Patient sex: M
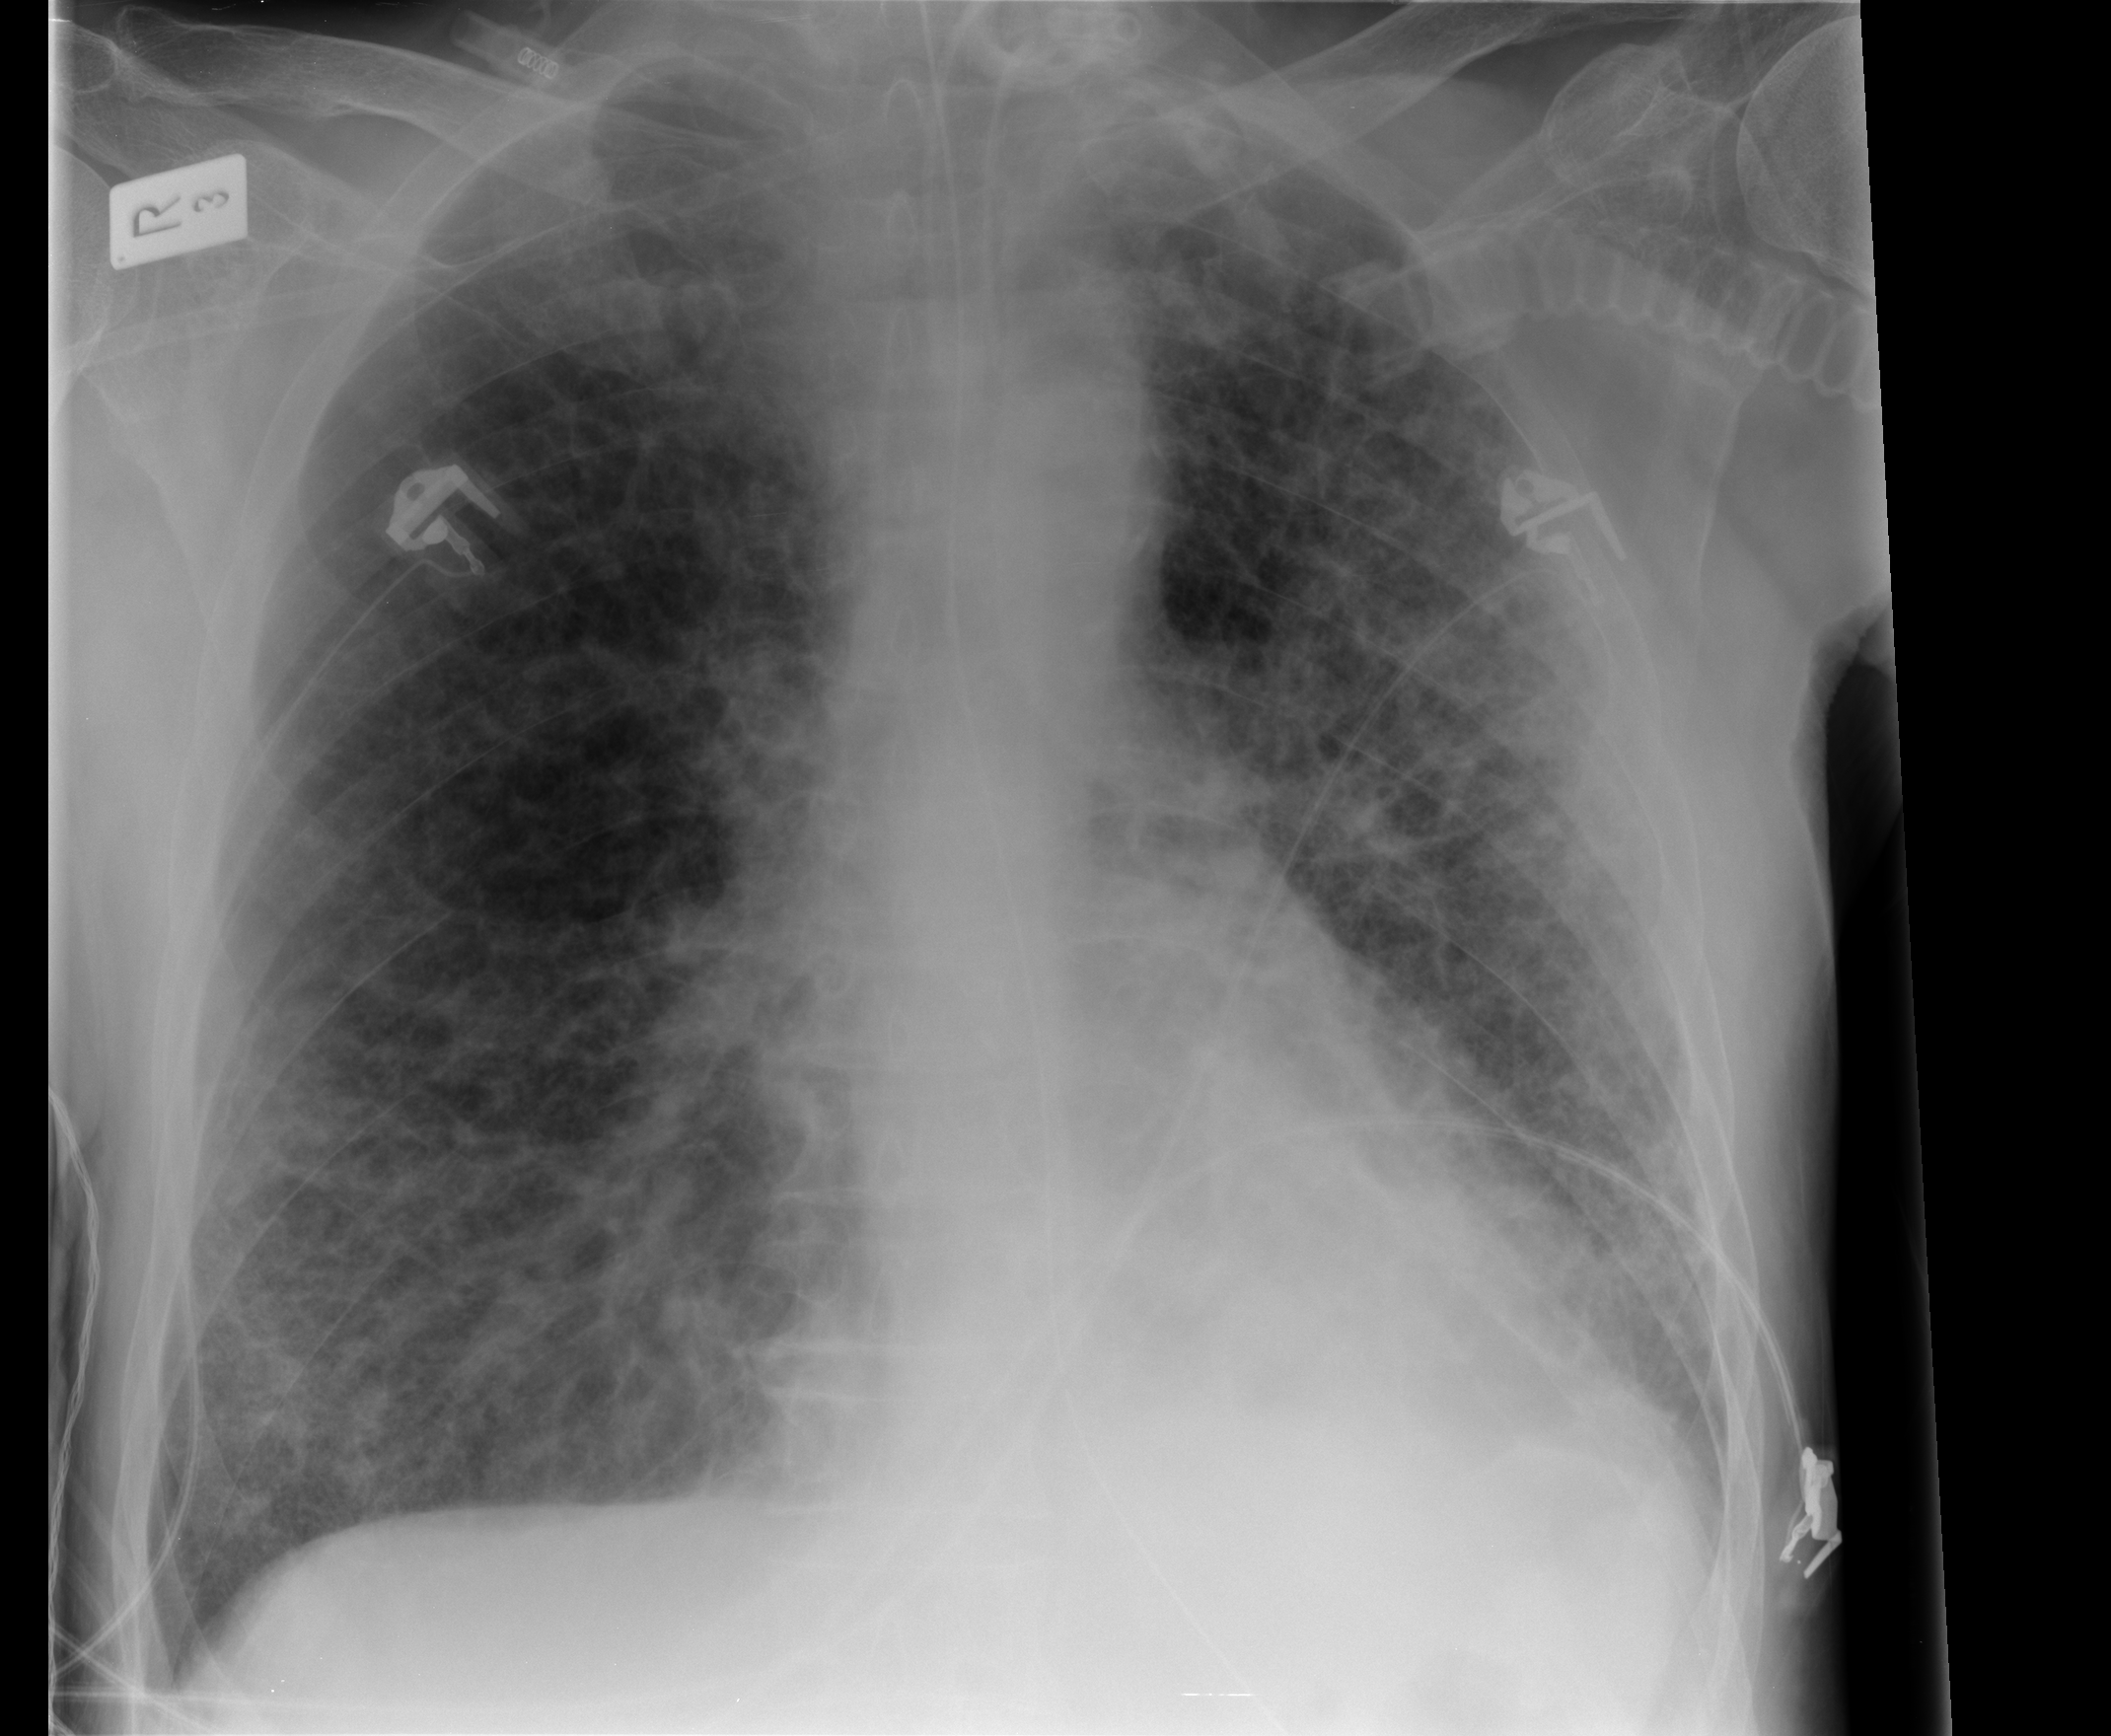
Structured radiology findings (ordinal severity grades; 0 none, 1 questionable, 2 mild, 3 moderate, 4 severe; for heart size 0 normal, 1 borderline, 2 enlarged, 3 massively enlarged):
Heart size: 0
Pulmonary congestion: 2
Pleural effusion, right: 0
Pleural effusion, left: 0
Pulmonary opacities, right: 3
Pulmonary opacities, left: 4
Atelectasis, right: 2
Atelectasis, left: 3